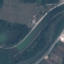
Land use / land cover: River